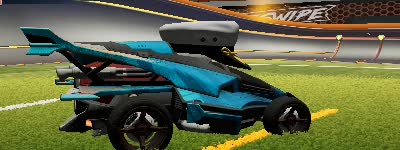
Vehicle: aftershock